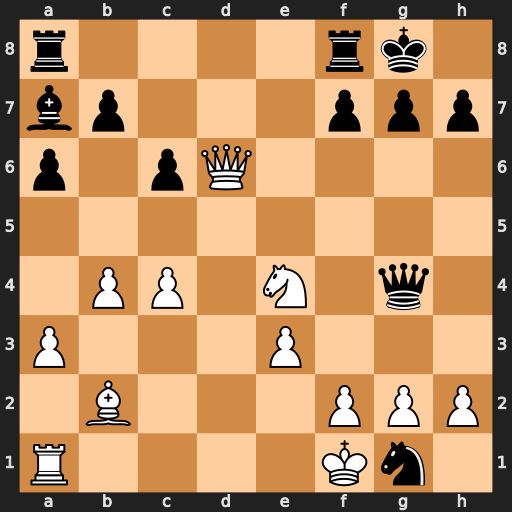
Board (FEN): r4rk1/bp3ppp/p1pQ4/8/1PP1N1q1/P3P3/1B3PPP/R4Kn1
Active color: w
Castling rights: -
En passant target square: -
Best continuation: Nf6+ gxf6 Qxf6 Qe2+ Kxg1 Qxb2 Qxb2